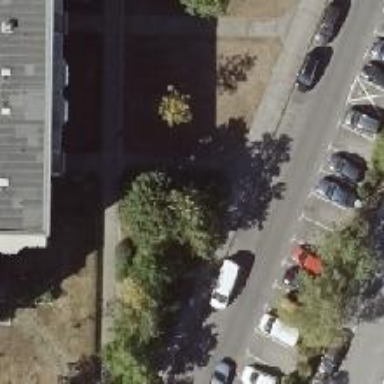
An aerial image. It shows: Footway with concrete surface.